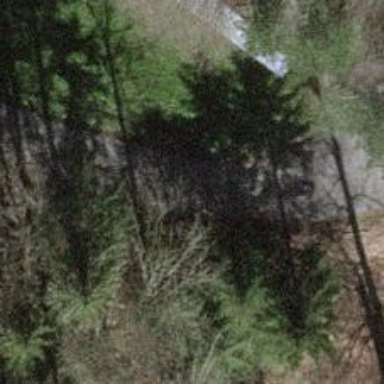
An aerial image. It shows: Well-maintained track road of grade 1.